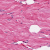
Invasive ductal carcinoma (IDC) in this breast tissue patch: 0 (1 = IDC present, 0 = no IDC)